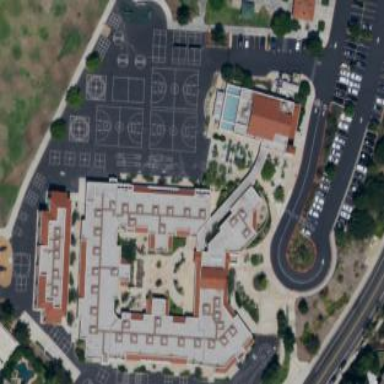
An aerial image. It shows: Educational building.